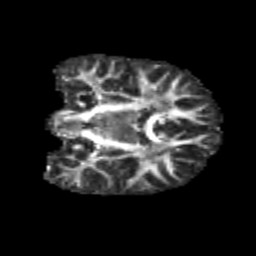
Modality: FA
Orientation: coronal
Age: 9
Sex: male
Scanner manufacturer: siemens
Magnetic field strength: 3 T
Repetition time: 3.8 s
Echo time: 0.07 s